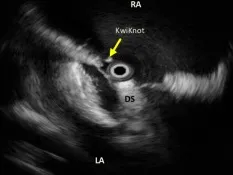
Intraprocedural rotational intracardiac Echo by Ultra ICE (mechanical 9F/9 MHz 360. Scan probe, Ultra ICE , EP technologies, BSC, CA, United States) in the parasagittal long axis ("four chamber") plane showing procedural steps. Of implantation of Flex II UNI occluder (Occlutech GmbH, Jena, Germany) with equally sized discs (28.5 mm x 28.5 mm) (orange asterisk).
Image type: radiology (ultrasound)